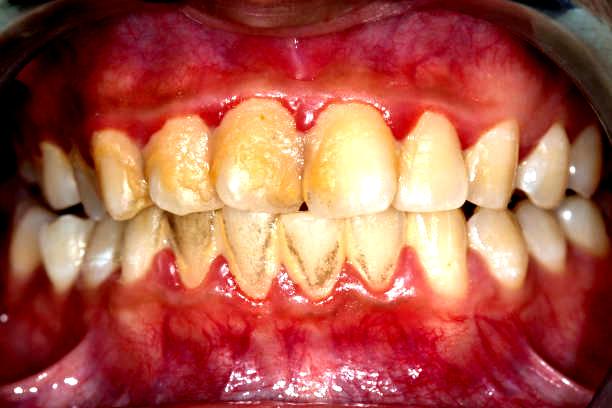
Condition: Gingivitis